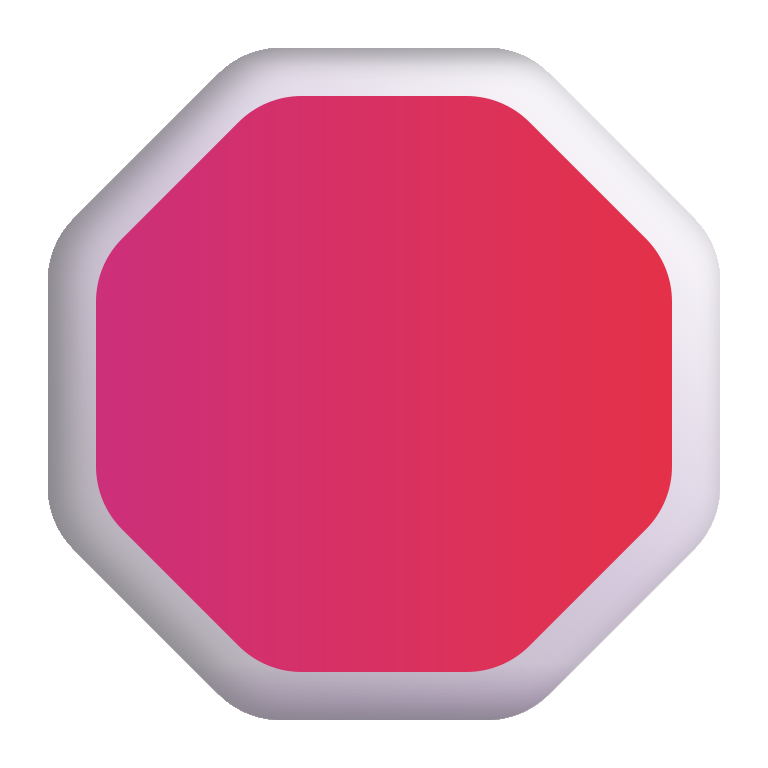
stop sign color